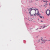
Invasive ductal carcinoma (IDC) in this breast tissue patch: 0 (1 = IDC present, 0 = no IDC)